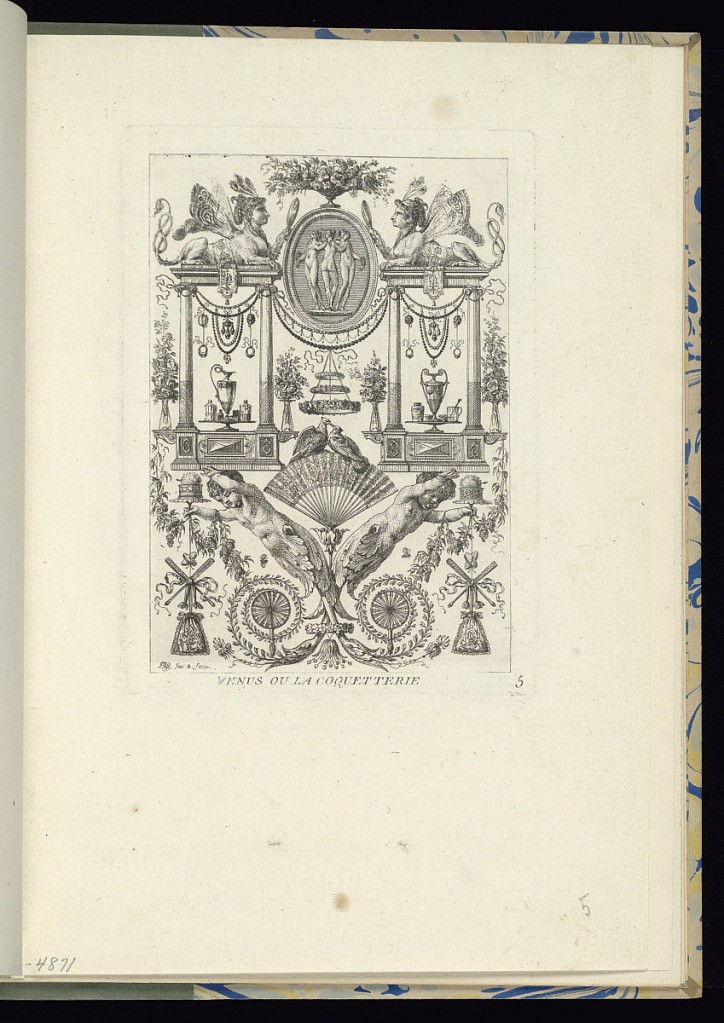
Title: Vénus ou La Coquetterie
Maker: Jean Démosthène Dugourc, French, 1749–1825
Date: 1782
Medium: Etching on paper
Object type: Bound print
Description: Plate 5 of a series of 6 numbered plates. Symmetrically-designed panel with grotesques. At lower center, two grotesque putti, cartouches at their tails. Above, a pleated fan, upon which sit two kissing birds. Architectural structures with bases and columns at left and right, above which sit two sphinxes, each holding a hand mirror; an oval medallion with three nude female figures in between. Ornamental decorations include festoons of flowers.